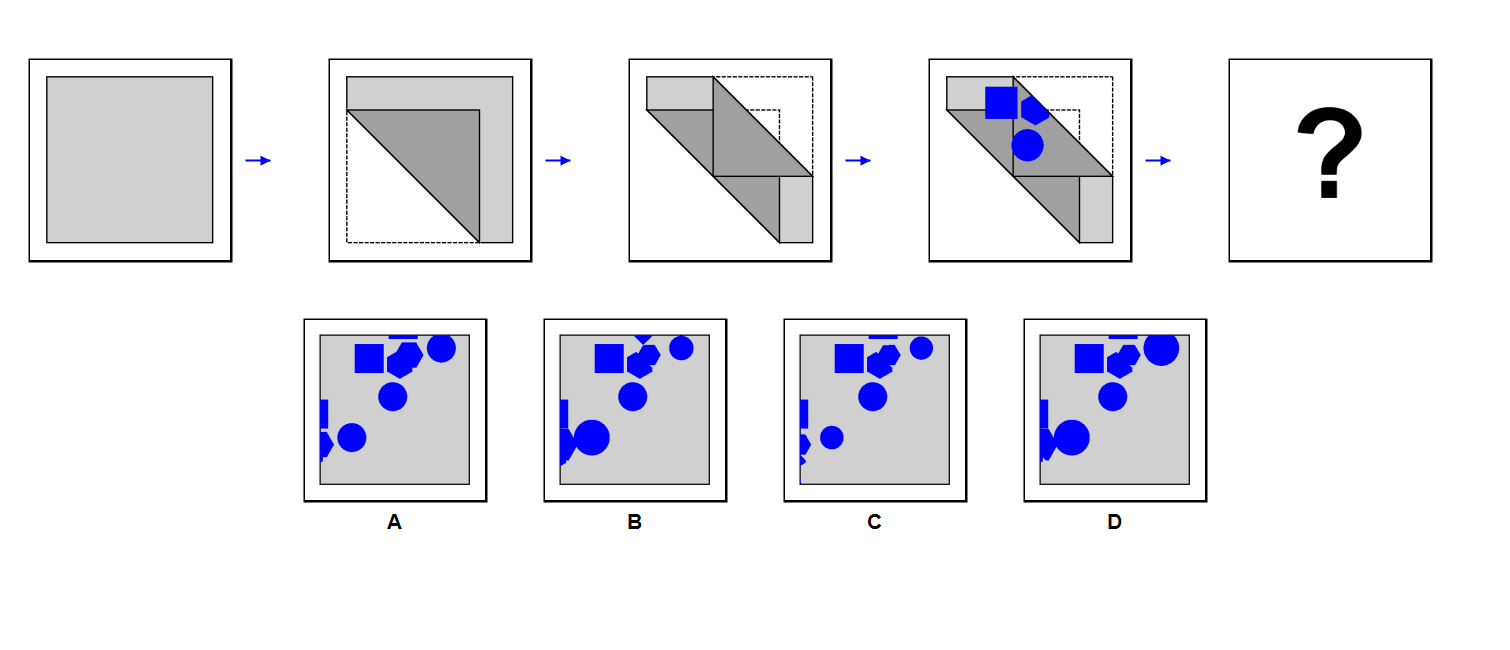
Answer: A